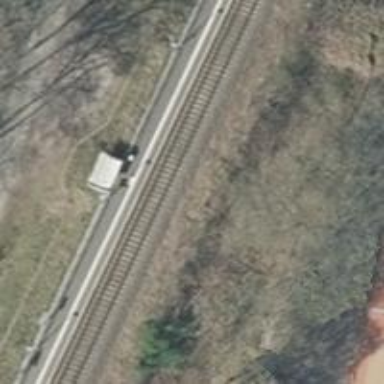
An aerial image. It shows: Railway stop with public transport stop position.